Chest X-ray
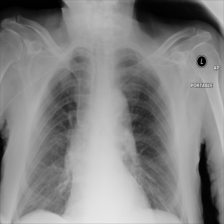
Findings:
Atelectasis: negative
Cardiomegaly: negative
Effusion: negative
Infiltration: negative
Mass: negative
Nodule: negative
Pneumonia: negative
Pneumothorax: negative
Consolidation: negative
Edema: negative
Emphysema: negative
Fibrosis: negative
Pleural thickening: negative
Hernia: negative